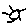
Label: sun